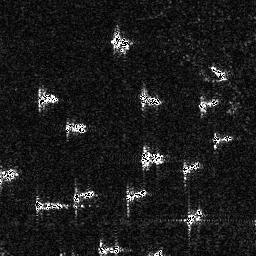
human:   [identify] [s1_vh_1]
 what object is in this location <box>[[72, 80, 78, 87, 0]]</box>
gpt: <ref>1 small ship at the bottom right</ref>